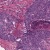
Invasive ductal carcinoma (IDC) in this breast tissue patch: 0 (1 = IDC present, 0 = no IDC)